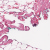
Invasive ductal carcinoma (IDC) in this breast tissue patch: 0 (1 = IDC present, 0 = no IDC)